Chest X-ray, AP view. Patient: 29 years old, sex M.
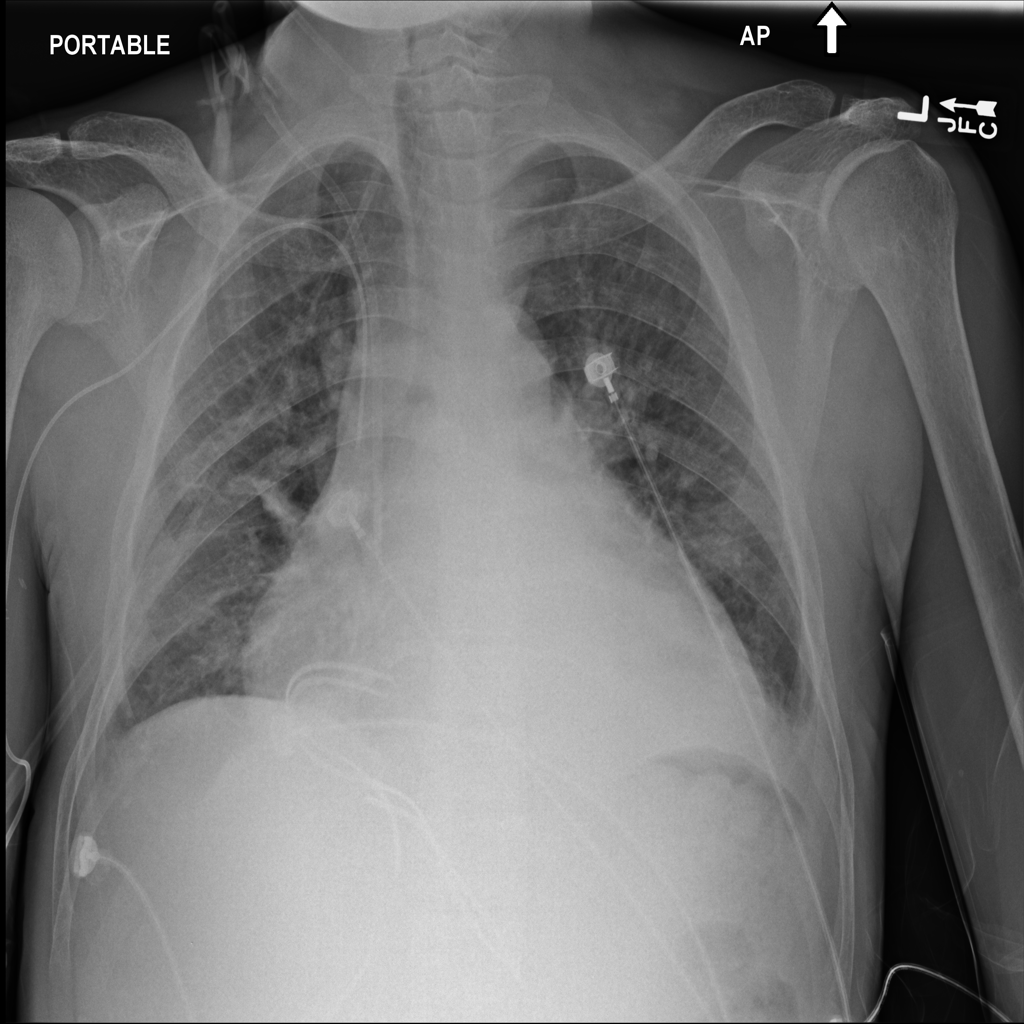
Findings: Cardiomegaly, Effusion